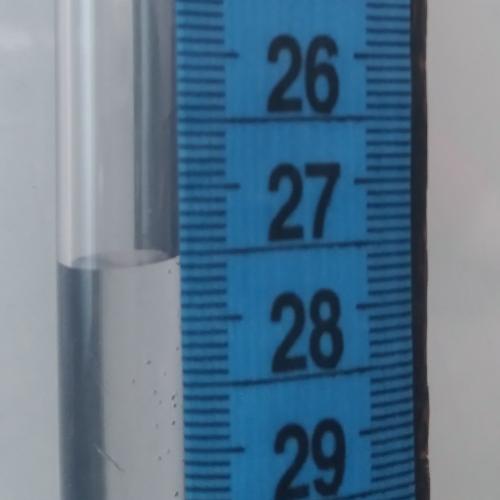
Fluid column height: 27.5 cm